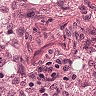
Metastatic tissue present: no